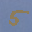
Label: 5